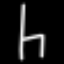
Label: chair